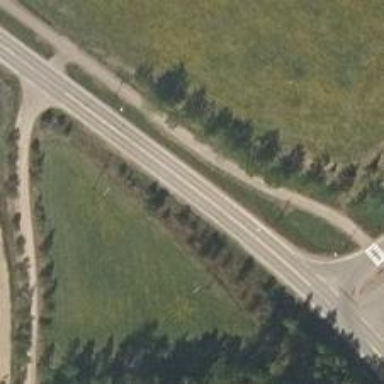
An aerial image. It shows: Tertiary road with asphalt surface. There is separate sidewalk and cycle track along the road.